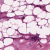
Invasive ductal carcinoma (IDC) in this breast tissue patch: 0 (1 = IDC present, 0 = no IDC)